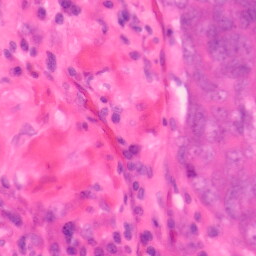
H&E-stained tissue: Colon